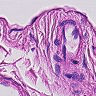
Metastatic tissue present: no